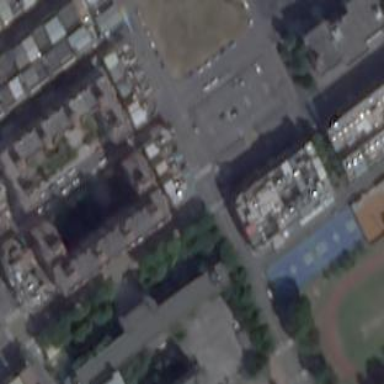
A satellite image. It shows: View of apartment building.